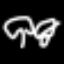
Label: mushroom